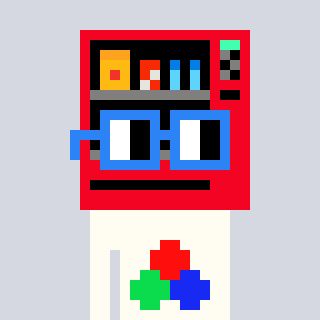
a pixel art character with square blue glasses, a vending machine-shaped head and a grayscale-colored body on a cool background